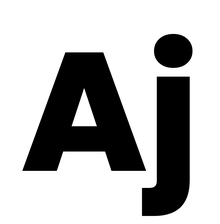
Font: Poppins-ExtraBold